Here is the time-frequency representation (spectrogram) of a rolling-element bearing's vibration measurement. What is the most likely bearing condition (normal, inner_race, outer_race, ball)?
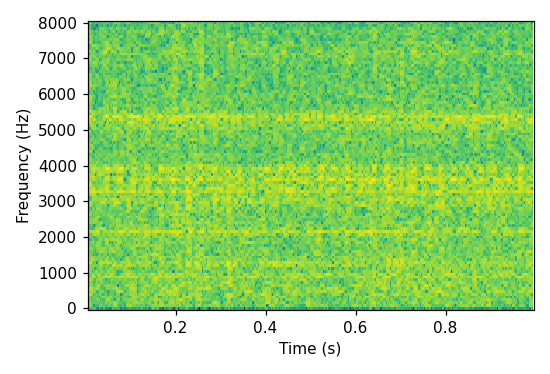
Answer: inner_race